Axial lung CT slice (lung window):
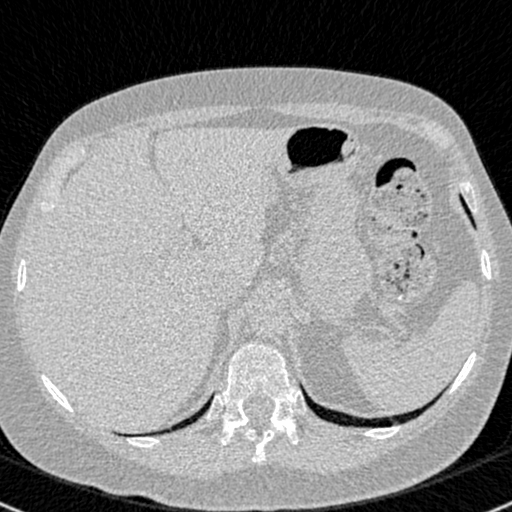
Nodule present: no